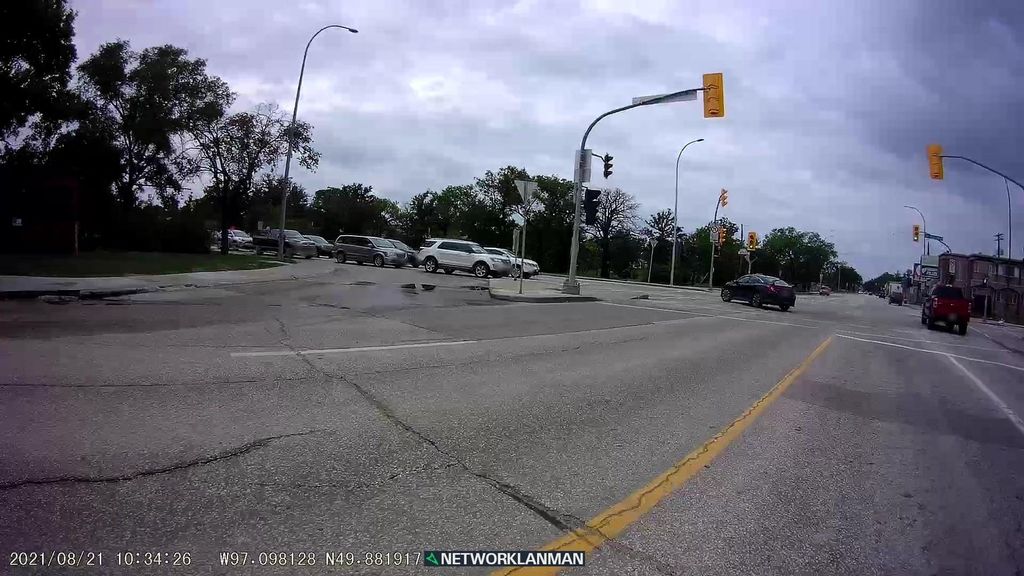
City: winnipeg